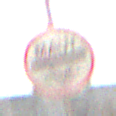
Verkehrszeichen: MautflichtigeStrecke
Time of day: MorningAfternoon
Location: Outdoor (Urban)
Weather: PartlyCloudy
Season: NotSpecified
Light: Natural